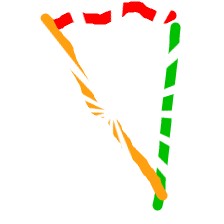
Shape: triangle